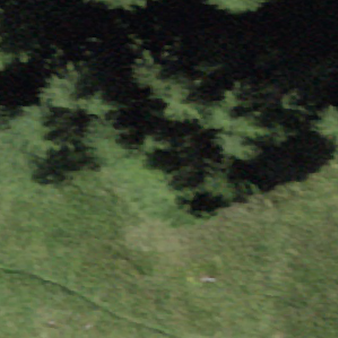
Label: other